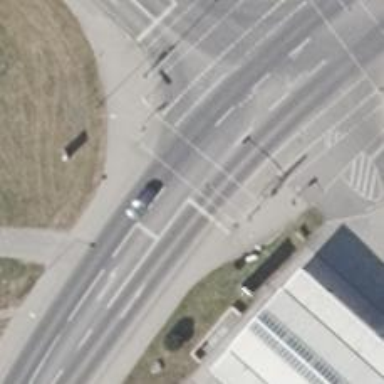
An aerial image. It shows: Road intersection controlled by traffic signals.